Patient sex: M
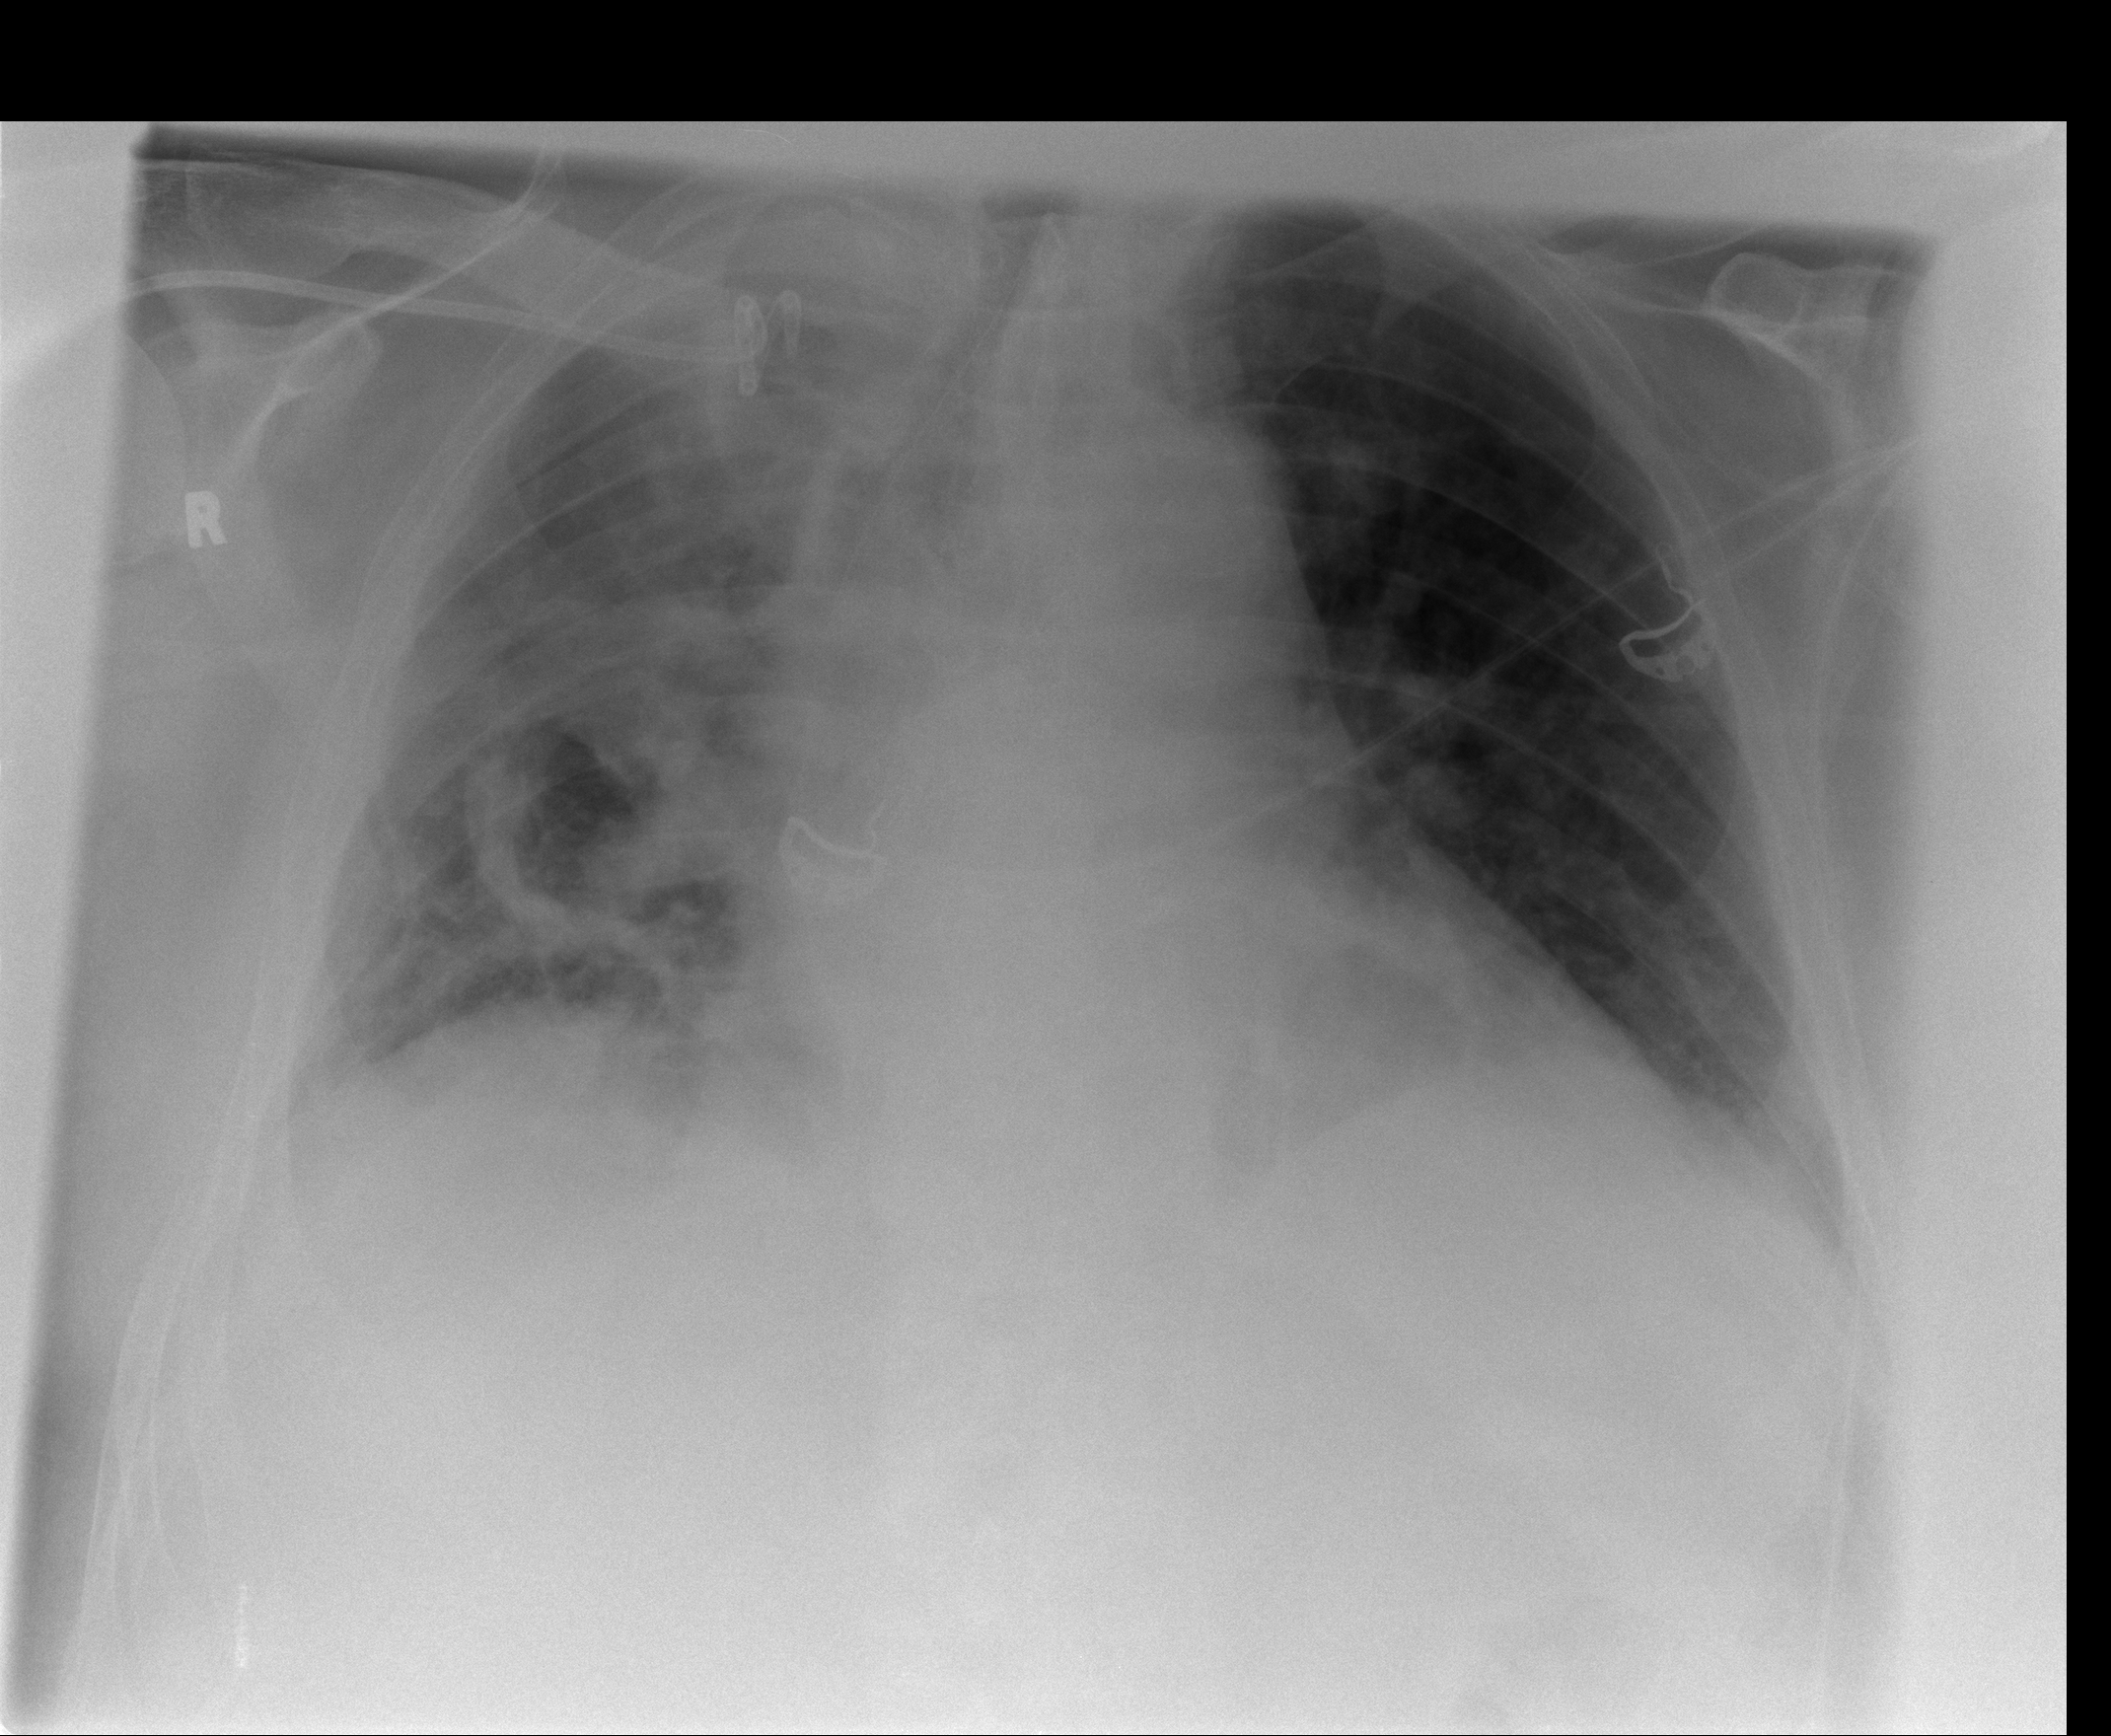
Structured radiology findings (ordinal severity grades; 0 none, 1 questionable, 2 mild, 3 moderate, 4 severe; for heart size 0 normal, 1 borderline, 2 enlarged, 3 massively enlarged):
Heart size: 2
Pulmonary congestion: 0
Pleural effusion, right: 2
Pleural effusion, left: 0
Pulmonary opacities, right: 2
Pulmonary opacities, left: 0
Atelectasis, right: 2
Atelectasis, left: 2